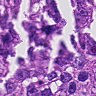
Metastatic tissue present: no